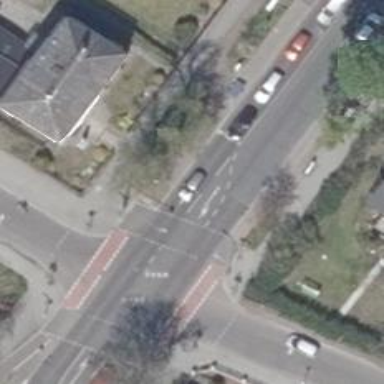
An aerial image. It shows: Footway crossing with traffic signals and table for traffic calming.